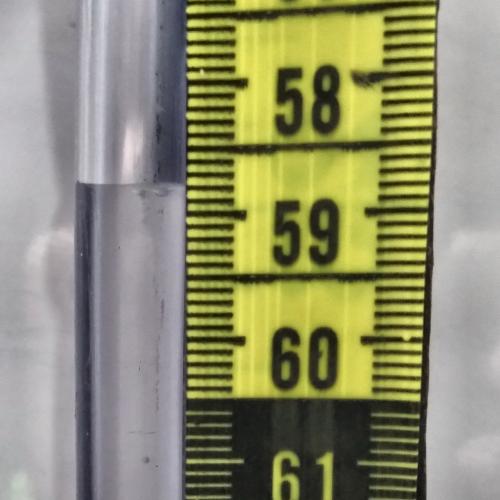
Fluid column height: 58.8 cm